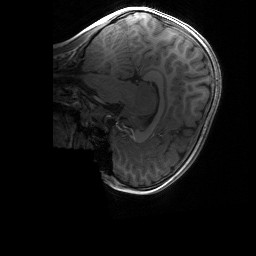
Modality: T1w
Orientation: sagittal
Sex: female
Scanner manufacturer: siemens
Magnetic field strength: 3 T
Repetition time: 1.9 s
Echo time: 0.00243 s